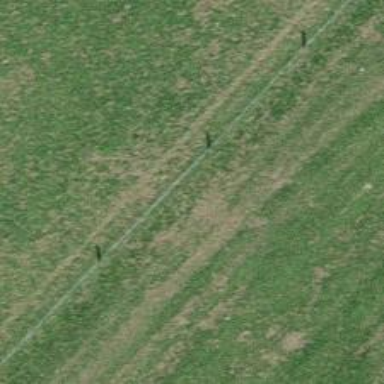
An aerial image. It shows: Grass track with Grade 4 tracktype.